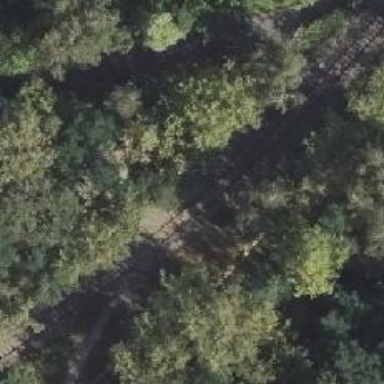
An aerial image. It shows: Railway crossing.